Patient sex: M
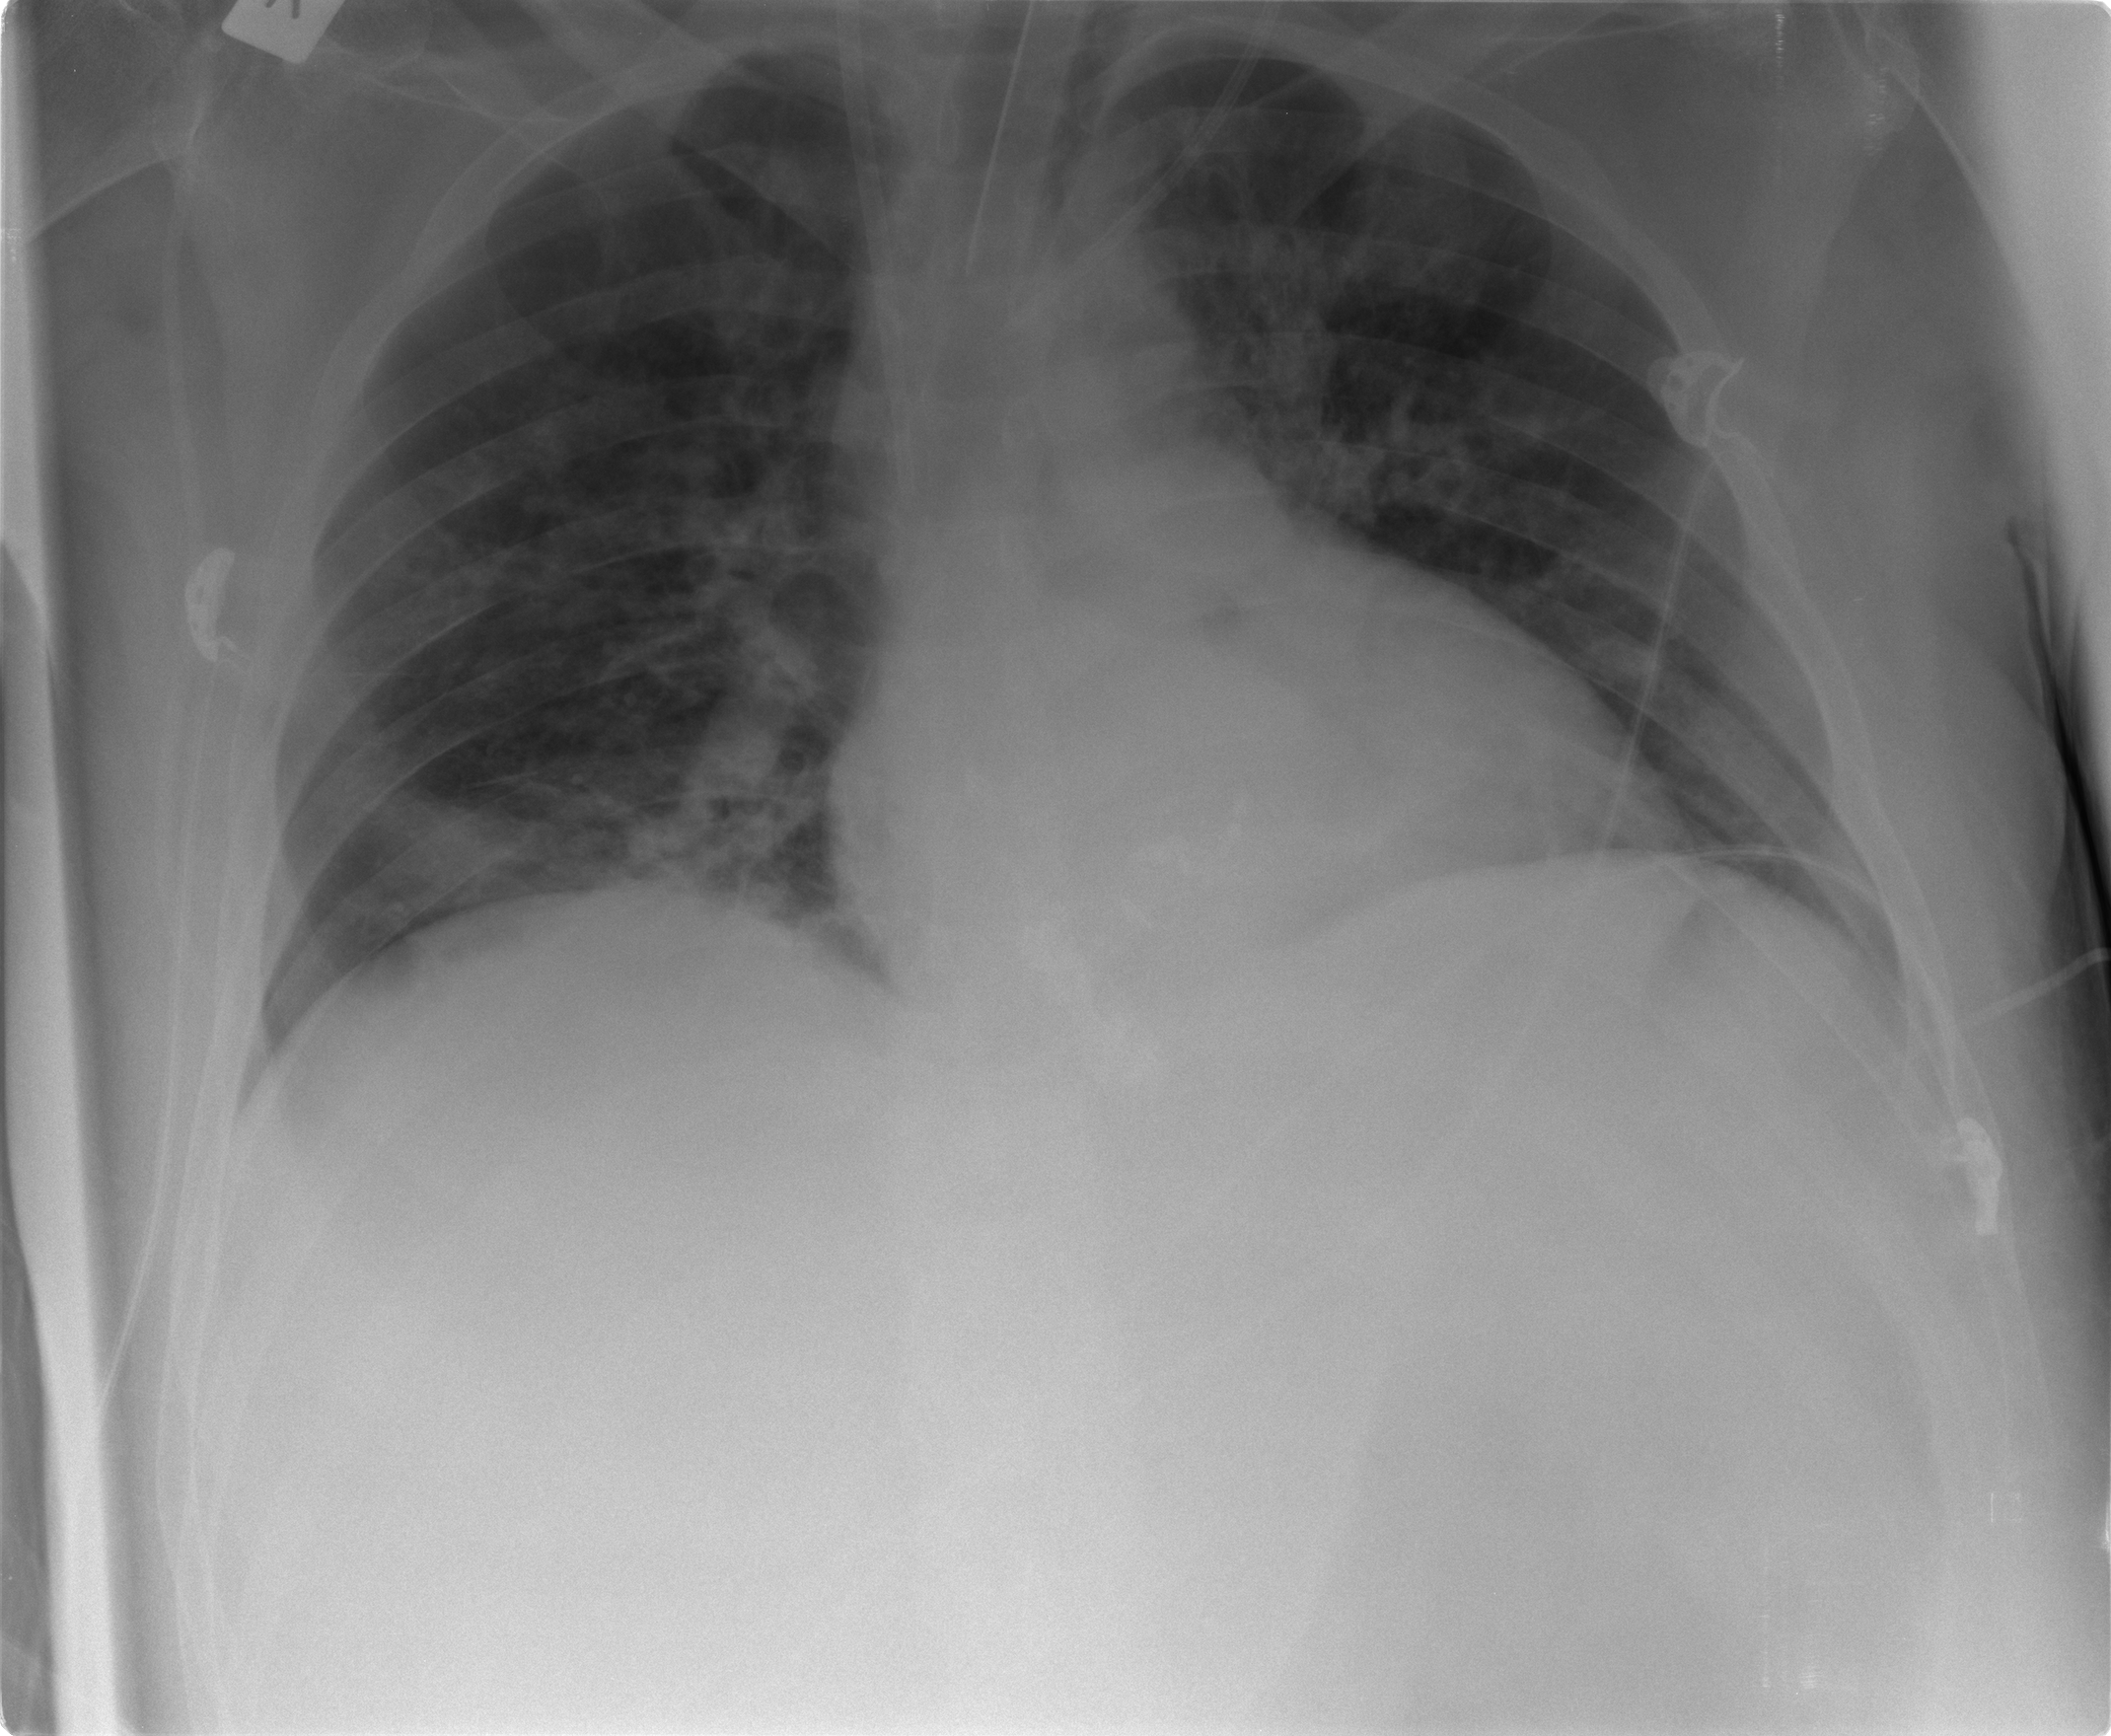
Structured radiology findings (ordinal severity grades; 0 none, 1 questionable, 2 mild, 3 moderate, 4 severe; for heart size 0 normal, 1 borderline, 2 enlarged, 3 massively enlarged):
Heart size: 2
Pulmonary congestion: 2
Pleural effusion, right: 0
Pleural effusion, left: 0
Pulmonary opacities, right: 2
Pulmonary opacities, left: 2
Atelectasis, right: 0
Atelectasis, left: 0